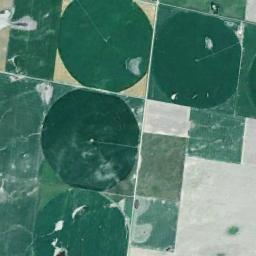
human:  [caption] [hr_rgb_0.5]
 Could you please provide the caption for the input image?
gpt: Different round fields have different colors .

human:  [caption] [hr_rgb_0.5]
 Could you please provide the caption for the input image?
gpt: There are some green circle farmland and square farmland .

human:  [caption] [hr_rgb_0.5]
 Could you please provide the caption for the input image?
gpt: Four green, Neatly arranged circular farmland, .

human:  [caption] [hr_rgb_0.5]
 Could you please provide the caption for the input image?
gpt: Four dark green circular farmlands are surrounded by some rectangular farmlands .

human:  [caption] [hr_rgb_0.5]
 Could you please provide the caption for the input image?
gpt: There are four green circular farmlands arranged neatly .